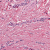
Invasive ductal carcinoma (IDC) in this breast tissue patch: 0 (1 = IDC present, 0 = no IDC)